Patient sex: M
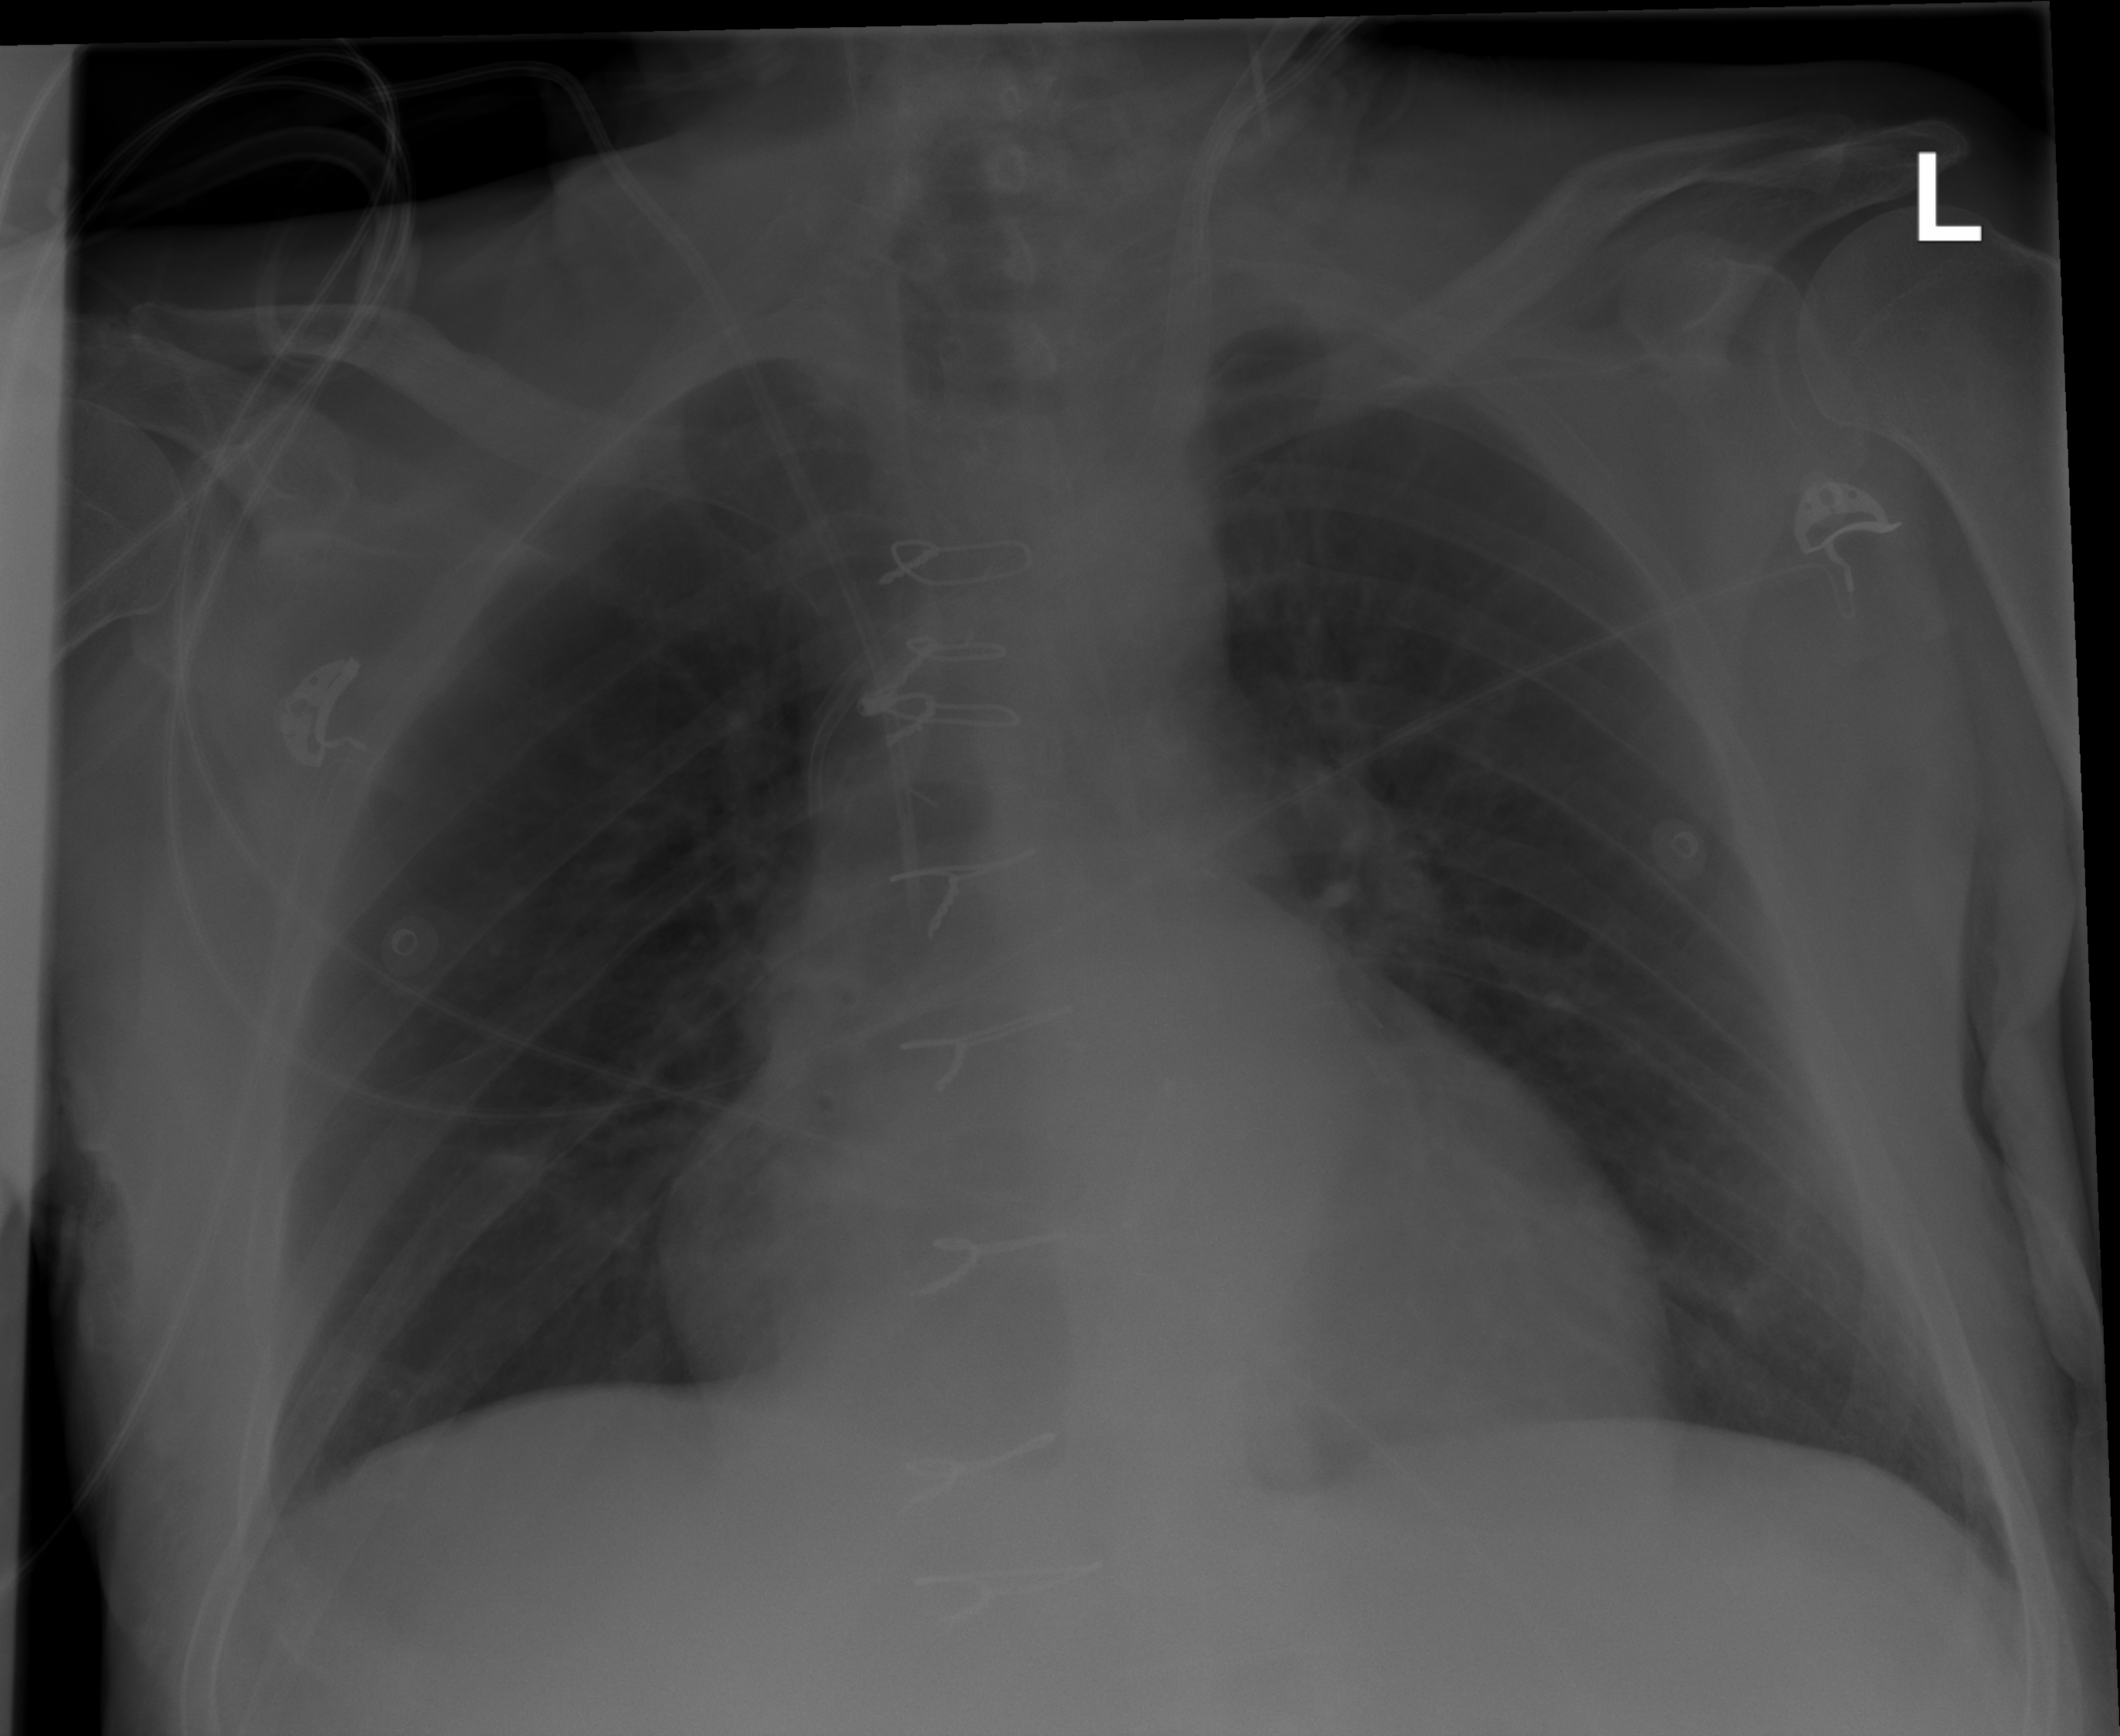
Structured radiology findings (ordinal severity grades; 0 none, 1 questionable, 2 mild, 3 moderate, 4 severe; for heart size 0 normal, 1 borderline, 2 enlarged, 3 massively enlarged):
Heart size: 2
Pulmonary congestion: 1
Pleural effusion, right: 0
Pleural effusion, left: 0
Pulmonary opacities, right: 0
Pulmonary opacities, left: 0
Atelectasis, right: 1
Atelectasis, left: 1